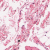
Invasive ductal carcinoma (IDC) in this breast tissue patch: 0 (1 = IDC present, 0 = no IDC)